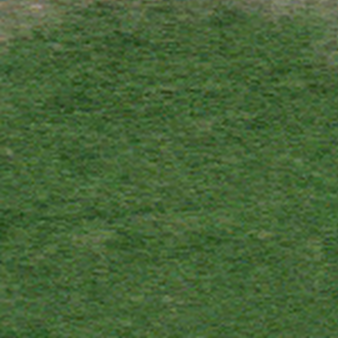
Label: other